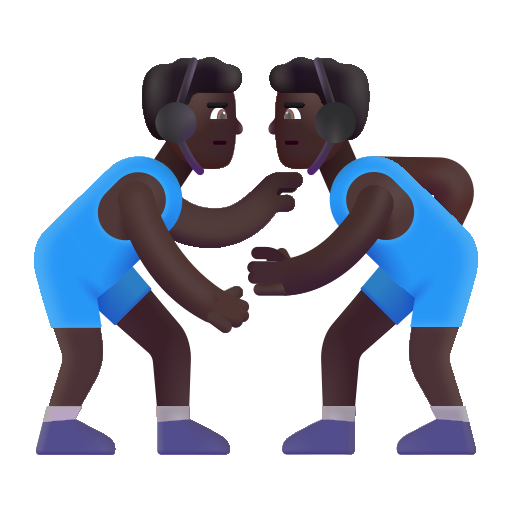
man wrestling color dark